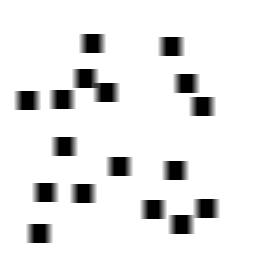
Squares: 17
Triangles: 0
Stars: 0
Total shapes: 17